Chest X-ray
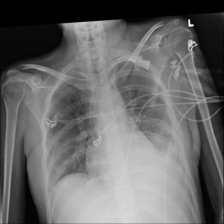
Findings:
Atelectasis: negative
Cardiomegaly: negative
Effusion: negative
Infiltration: negative
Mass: negative
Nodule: negative
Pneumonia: negative
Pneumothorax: negative
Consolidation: positive
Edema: negative
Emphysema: negative
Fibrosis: negative
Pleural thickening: negative
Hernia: negative